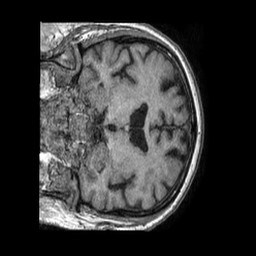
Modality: T1w
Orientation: coronal
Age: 74
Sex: male
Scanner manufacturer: philips
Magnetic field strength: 1.5 T
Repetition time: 0.007623 s
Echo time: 0.003464 s